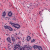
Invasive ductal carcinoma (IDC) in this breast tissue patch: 0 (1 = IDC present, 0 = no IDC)